Question: I can't figure out how to nest my sizers so that I get the following behavior.

When a user resizes the window, I would like for the configuration of all my widgets to stay the same, but have the central column housing everything to stay centered.
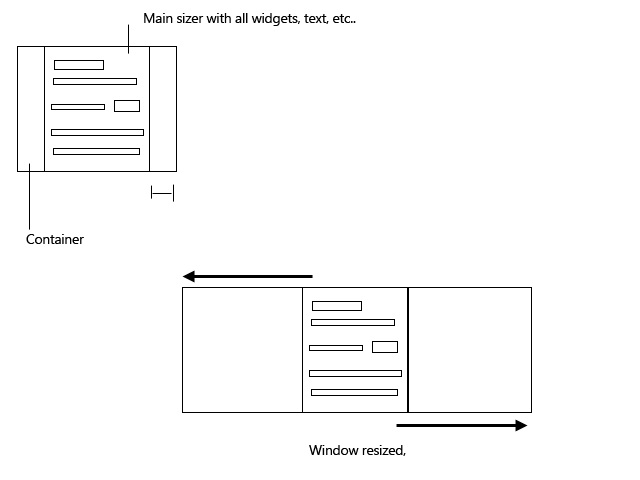
Answer: Using a box sizer, you should adjust the accordingly. The spacers on the side should fill the remaining space, while the middle part should have a fixed amount of space. See the <URL>:
> It is the unique feature of a box sizer, that it can grow in both directions (height and width) but can distribute its growth in the main direction (horizontal for a row) unevenly among its children. This is give to items when they are added to the sizer. It is interpreted as a weight factor, i.e. it at all, or above zero. , so when adding two windows with a value of 1, they will both get resized equally and each will receive half of the available space after the fixed size items have been sized.
See also this small example code (generated using wxFormBuilder). I've emphasized that the spacers have a proportion of and the app has .
'''
class MyFrame1 (wx.Frame):
def __init__(self):
super(MyFrame1, self).__init__()
fluid_sizer = wx.BoxSizer(wx.HORIZONTAL)
fluid_sizer.AddSpacer((0, 0), 1, wx.EXPAND, 5)
# ^--- proportion = 1
self.fixed_panel = wx.Panel(self, wx.ID_ANY, wx.DefaultPosition, wx.Size(-1,-1), wx.TAB_TRAVERSAL)
self.fixed_panel.SetBackgroundColour(wx.SystemSettings.GetColour(wx.SYS_COLOUR_HIGHLIGHT))
fixed_sizer = wx.BoxSizer(wx.VERTICAL)
fixed_sizer.SetMinSize(wx.Size(150,-1))
self.m_button1 = wx.Button(self.fixed_panel, wx.ID_ANY, u"MyButton", wx.DefaultPosition, wx.DefaultSize, 0)
fixed_sizer.Add(self.m_button1, 0, wx.ALL, 5)
self.fixed_panel.SetSizer(fixed_sizer)
self.fixed_panel.Layout()
fixed_sizer.Fit(self.fixed_panel)
fluid_sizer.Add(self.fixed_panel, 0, wx.EXPAND |wx.ALL, 5)
# ^--- proportion = 0
fluid_sizer.AddSpacer((0, 0), 1, wx.EXPAND, 5)
# ^--- proportion = 1
self.SetSizer(fluid_sizer)
self.Layout()
'''